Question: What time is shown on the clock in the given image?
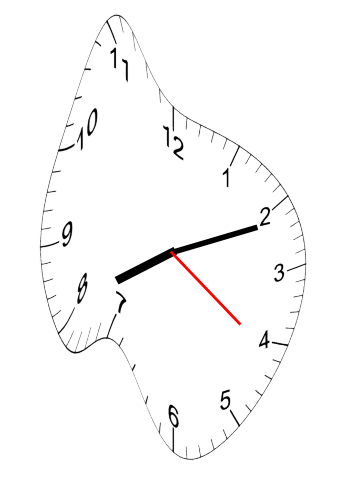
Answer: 08:11:21